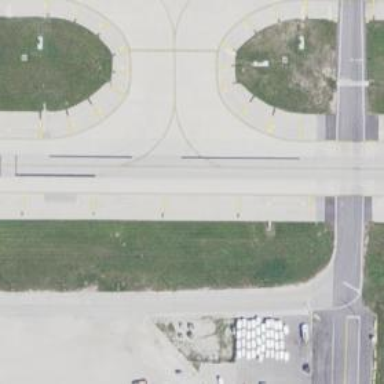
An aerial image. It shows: Image of taxiway at airport.